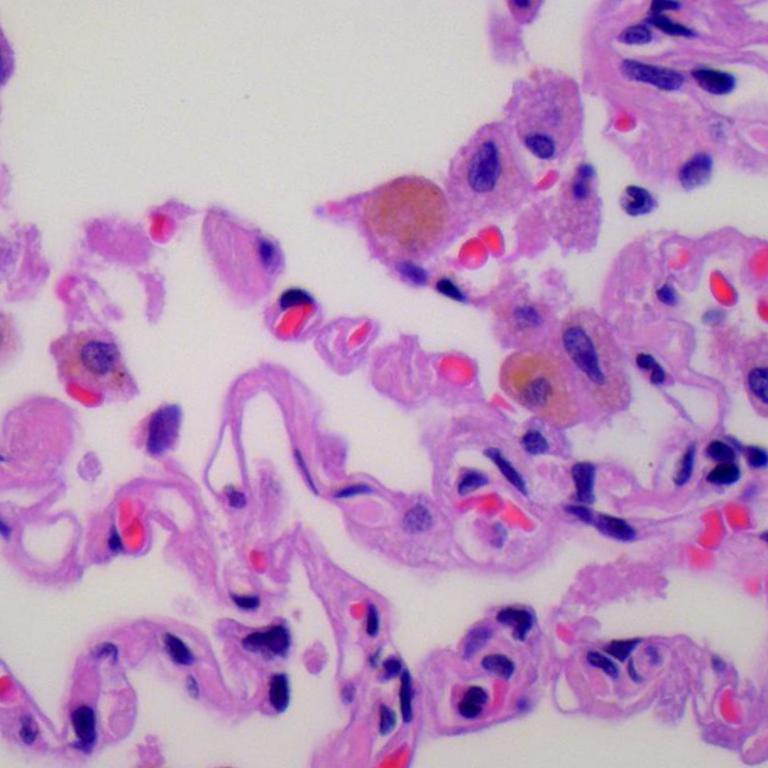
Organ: lung
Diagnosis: benign